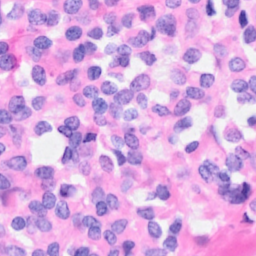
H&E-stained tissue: Breast